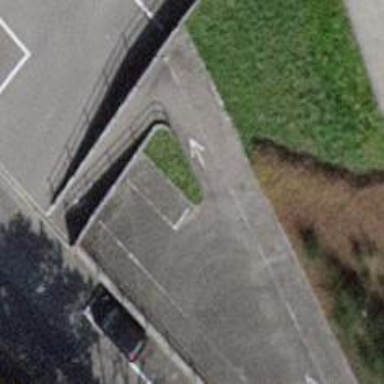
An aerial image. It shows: Bicycle parking area with wall loops.